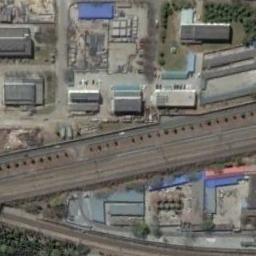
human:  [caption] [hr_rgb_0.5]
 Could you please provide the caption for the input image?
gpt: Many buildings are beside the railway .

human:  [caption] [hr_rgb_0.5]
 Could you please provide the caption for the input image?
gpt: These railways go through a industrial area .

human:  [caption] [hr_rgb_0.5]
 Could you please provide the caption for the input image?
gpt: The railway is next to some houses .

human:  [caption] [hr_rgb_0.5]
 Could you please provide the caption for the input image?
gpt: There are three parallel railway lines here .

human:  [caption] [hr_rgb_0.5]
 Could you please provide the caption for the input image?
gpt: There are many buildings beside the railway .